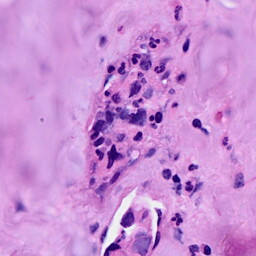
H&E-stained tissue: Breast